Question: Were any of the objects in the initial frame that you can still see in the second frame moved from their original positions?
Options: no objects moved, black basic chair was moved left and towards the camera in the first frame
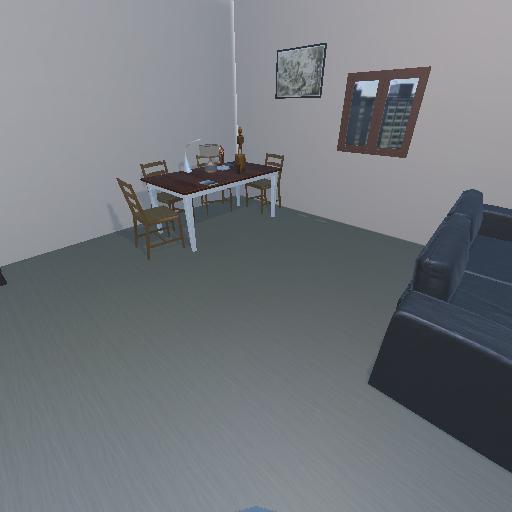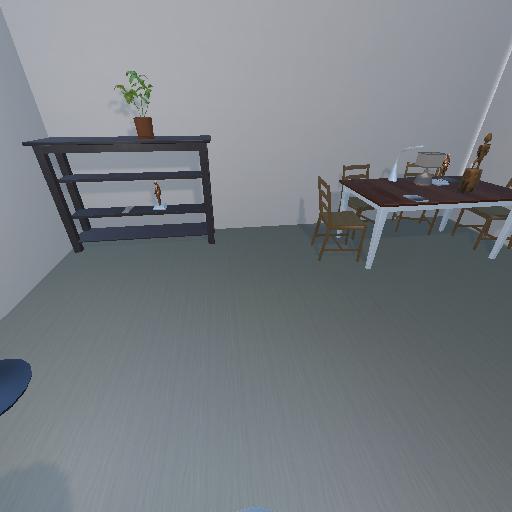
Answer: no objects moved